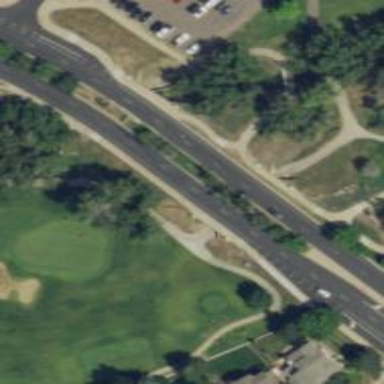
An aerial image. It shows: Path designated for golf carts.